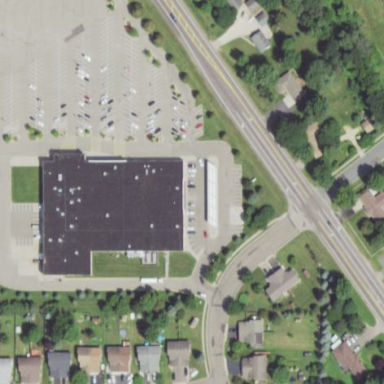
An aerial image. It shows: Retail building.